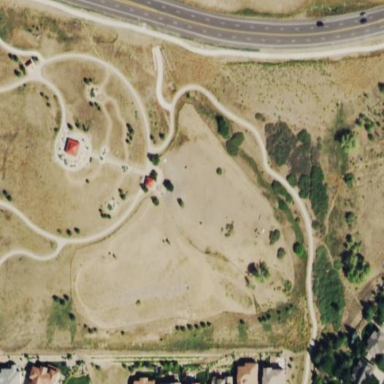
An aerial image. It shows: Dog park for leisure land.